Field crop: maize
Growth stage: 2
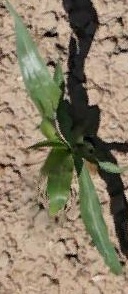
Species: maize